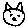
Label: cat